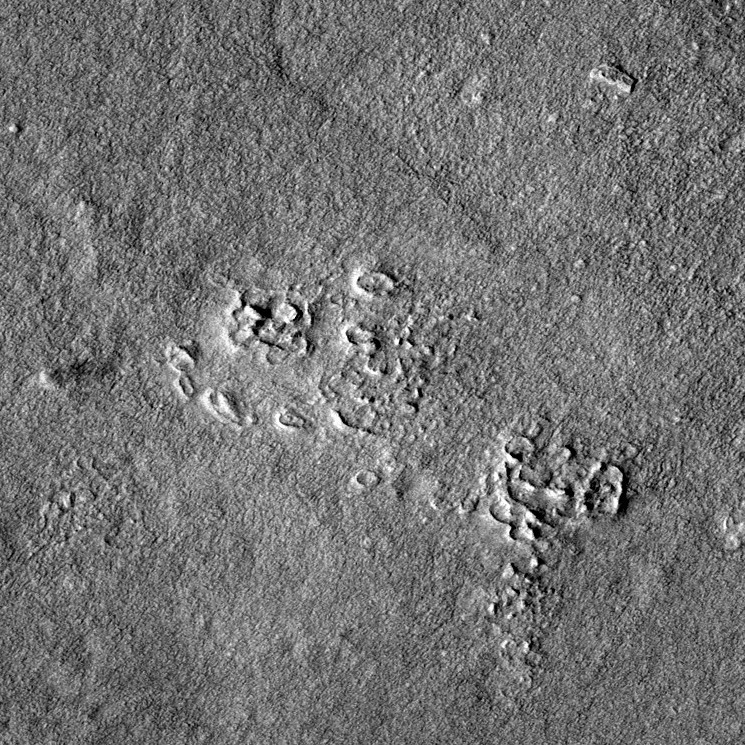
Label: dustdevil